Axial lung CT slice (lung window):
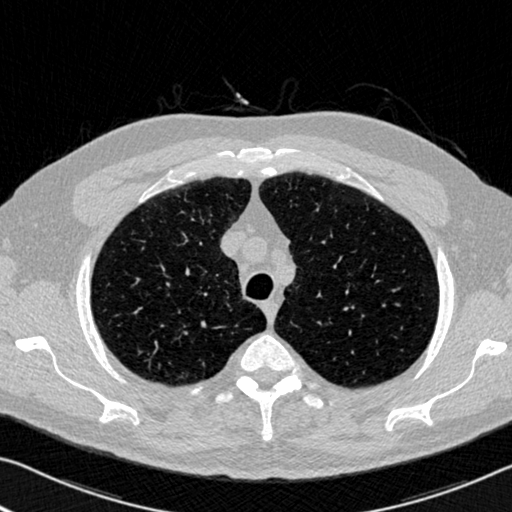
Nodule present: no